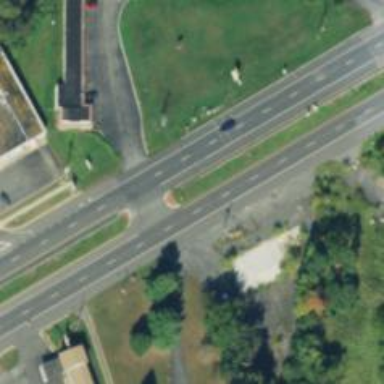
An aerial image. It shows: Asphalt trunk link road.